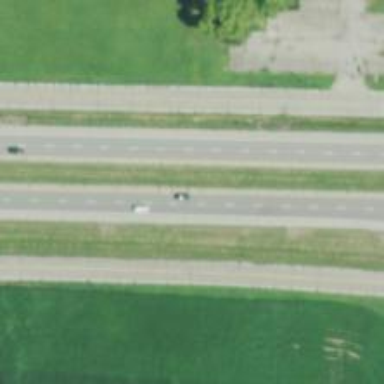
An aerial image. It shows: Trunk highway with expressway features.